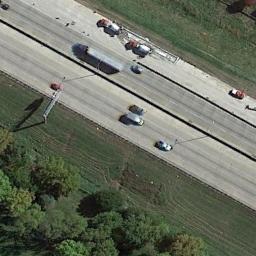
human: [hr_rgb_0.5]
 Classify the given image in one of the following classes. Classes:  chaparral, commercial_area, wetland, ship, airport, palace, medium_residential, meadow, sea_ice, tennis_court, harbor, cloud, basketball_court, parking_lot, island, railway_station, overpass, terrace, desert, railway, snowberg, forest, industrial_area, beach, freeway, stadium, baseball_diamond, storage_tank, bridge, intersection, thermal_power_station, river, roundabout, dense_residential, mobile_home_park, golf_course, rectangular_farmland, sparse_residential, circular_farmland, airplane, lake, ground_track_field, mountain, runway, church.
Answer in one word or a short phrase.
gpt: freeway